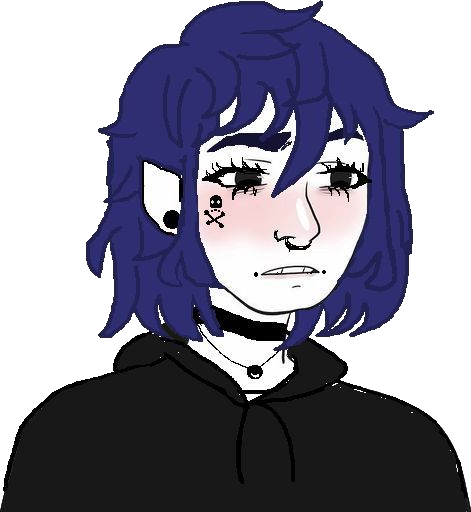
Label: 5_Doomer_Girl